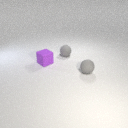
small gray rubber sphere to the right of small purple rubber cube